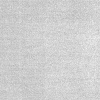
Atmospheric dust classification: dusty